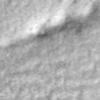
Label: no_change